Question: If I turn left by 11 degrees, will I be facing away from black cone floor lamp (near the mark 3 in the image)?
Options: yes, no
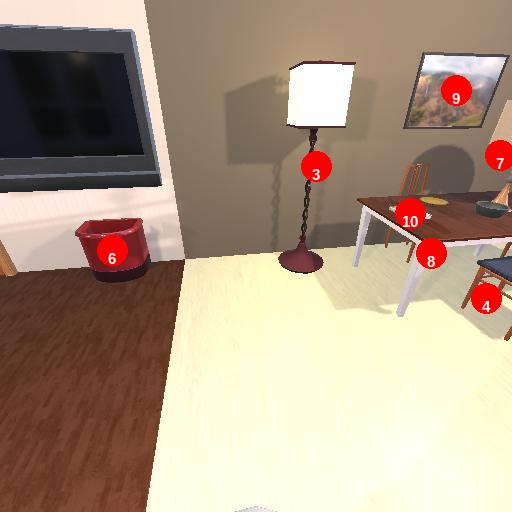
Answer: yes